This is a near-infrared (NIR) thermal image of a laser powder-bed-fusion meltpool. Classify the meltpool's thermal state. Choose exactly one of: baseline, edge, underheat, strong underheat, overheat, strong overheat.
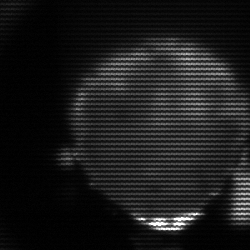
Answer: edge